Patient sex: M
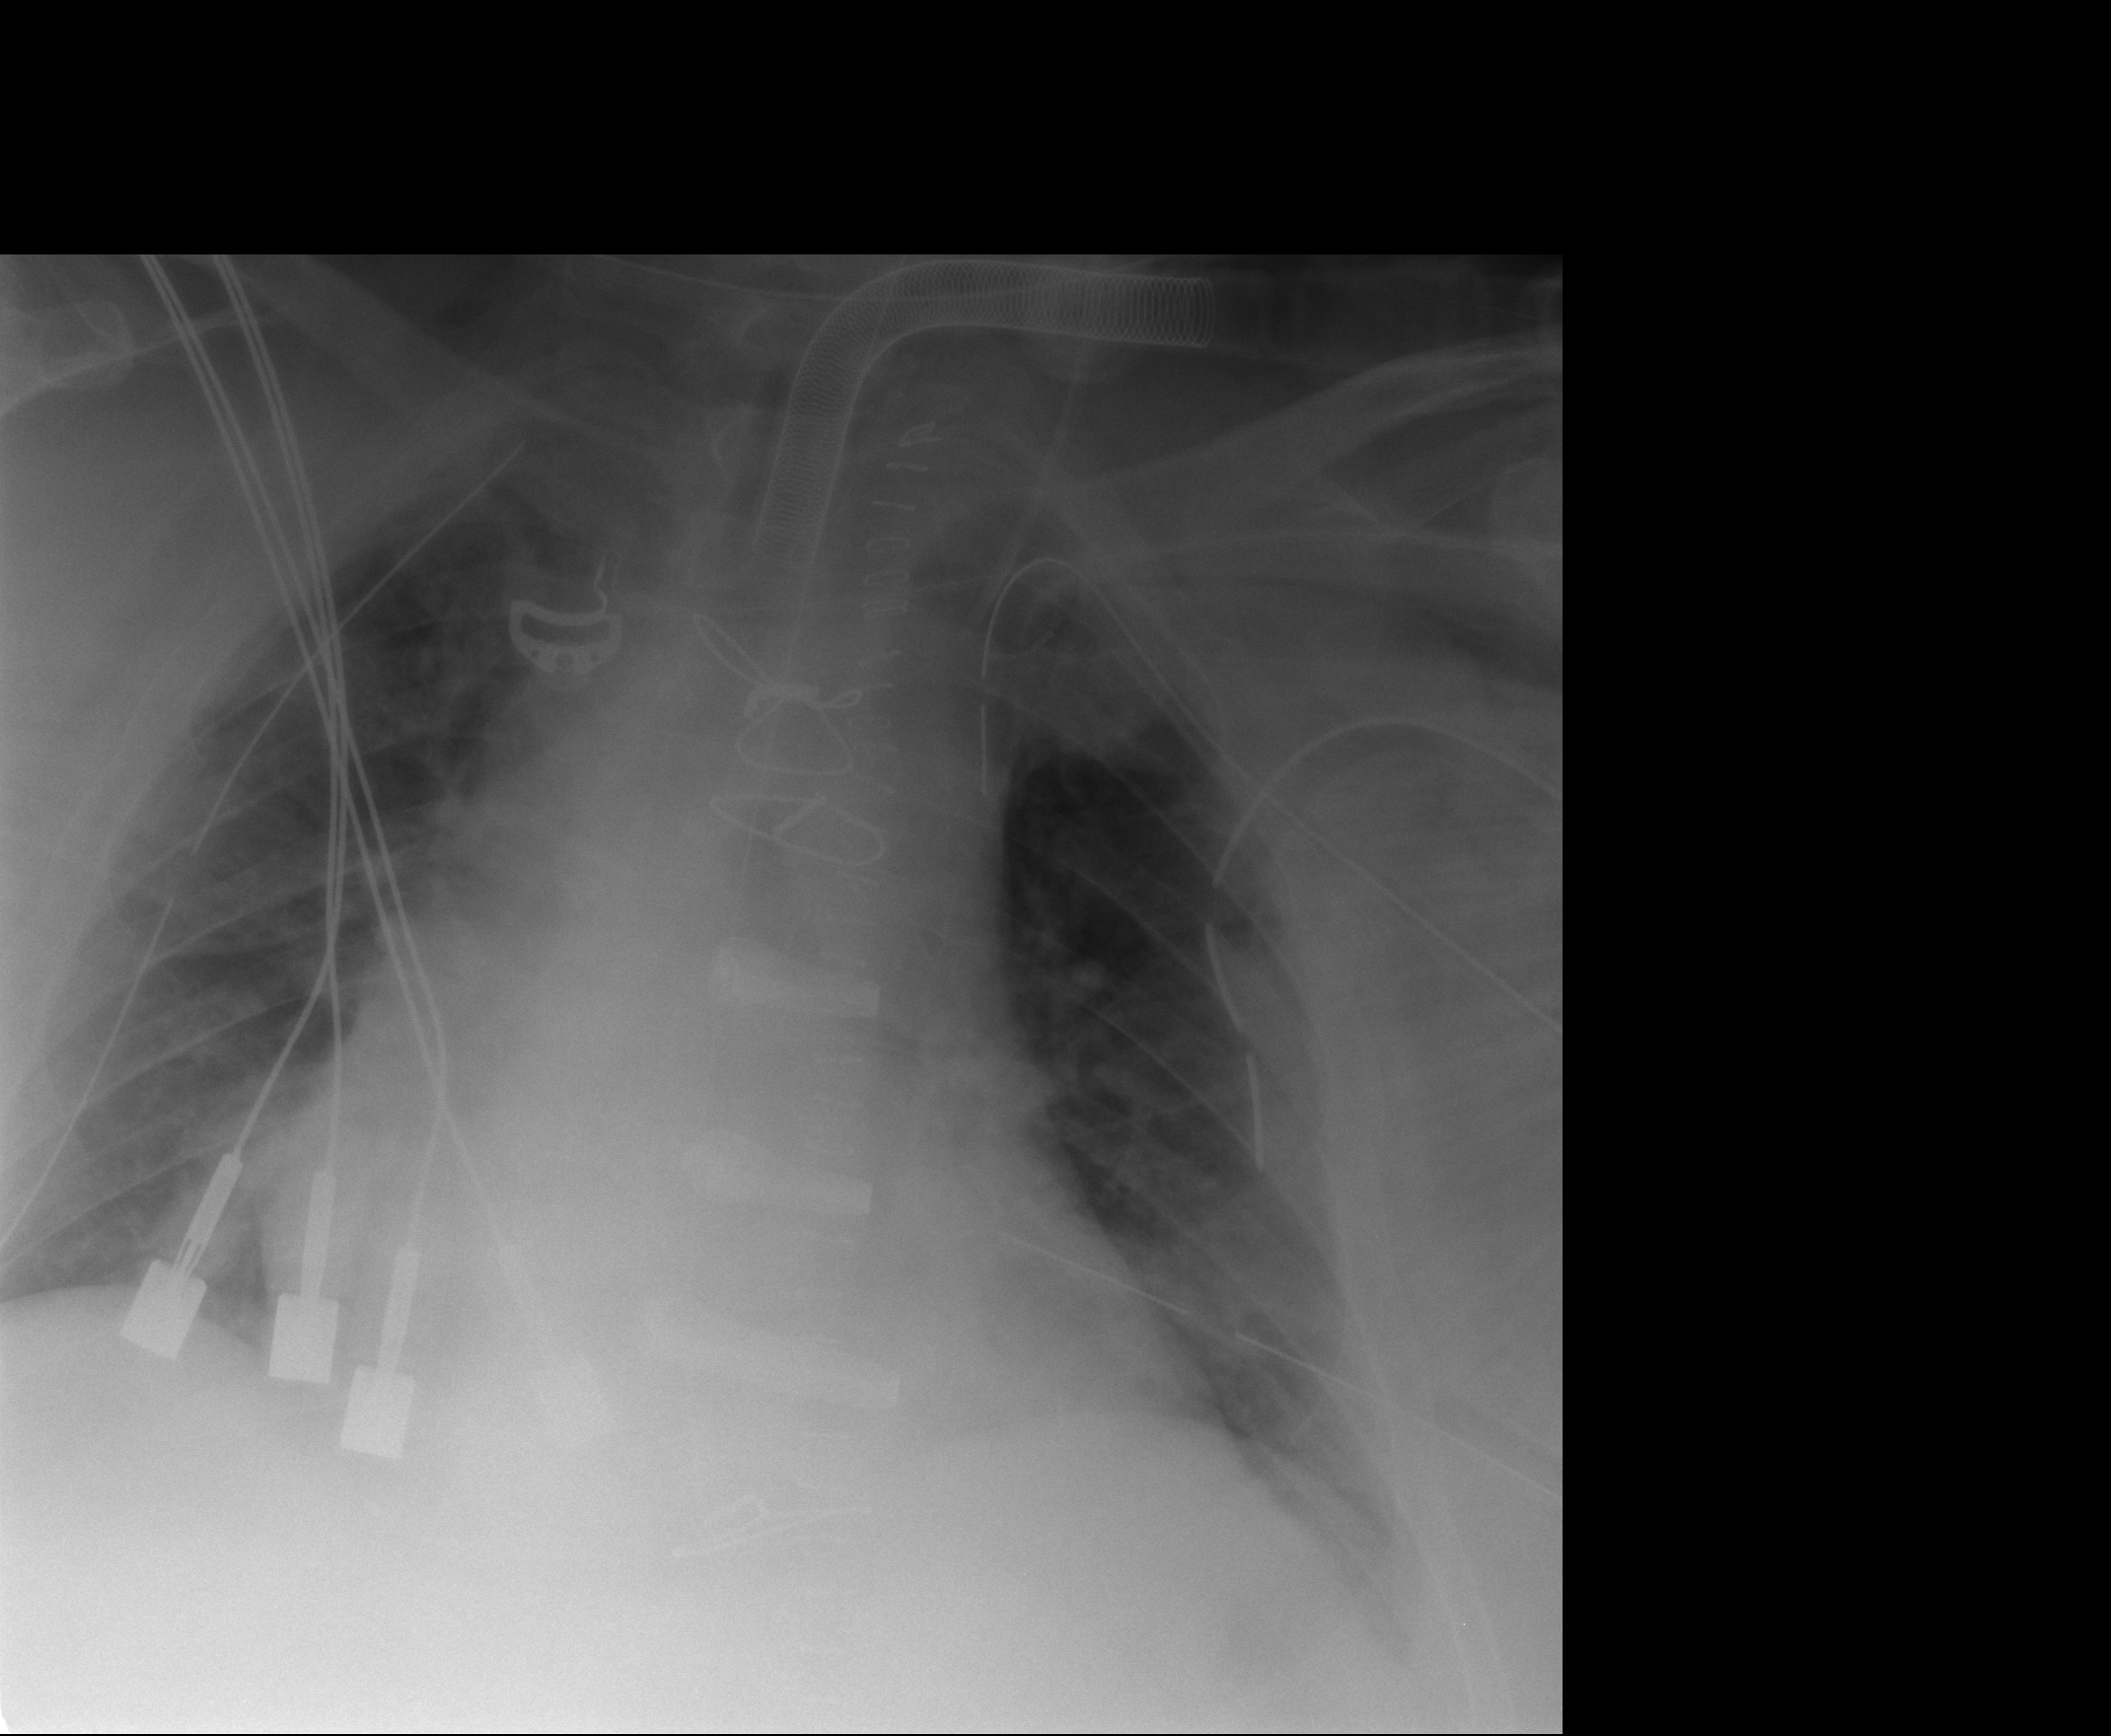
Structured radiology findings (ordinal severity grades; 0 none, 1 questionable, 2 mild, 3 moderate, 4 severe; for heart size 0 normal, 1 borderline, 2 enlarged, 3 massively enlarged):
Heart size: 2
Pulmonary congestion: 2
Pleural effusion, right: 1
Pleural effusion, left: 0
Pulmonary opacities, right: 0
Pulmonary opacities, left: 1
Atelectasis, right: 1
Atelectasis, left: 1